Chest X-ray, AP view. Patient: 16 years old, sex M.
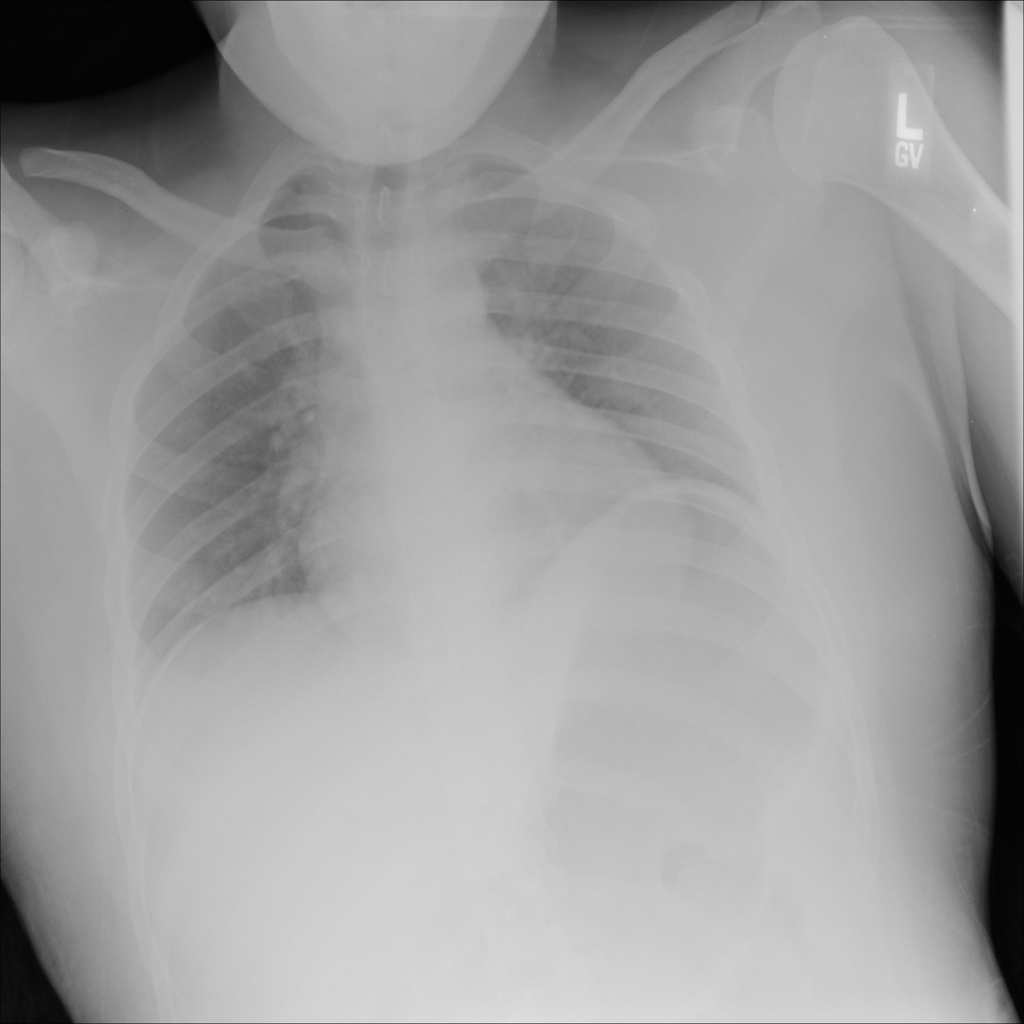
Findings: No Finding